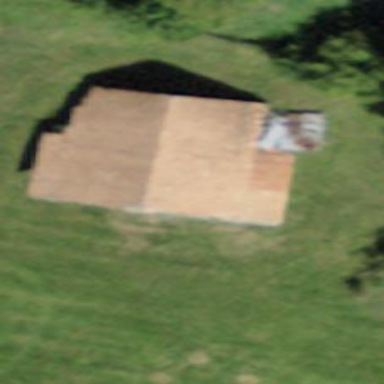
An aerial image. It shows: Barn.